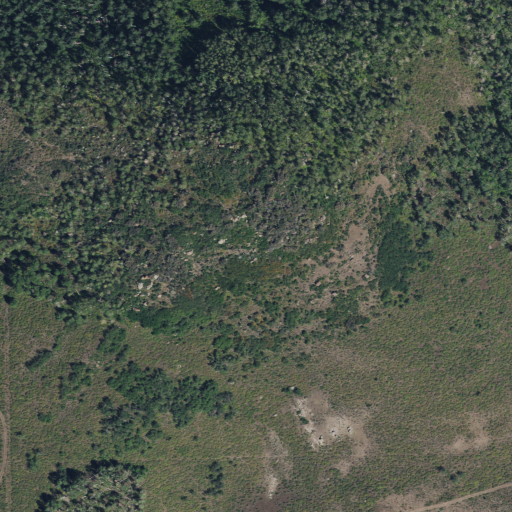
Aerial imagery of mountain in Utah named Pole Hill containing deciduous forest, shrub, mixed forest, and evergreen forest